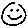
Label: smiley face